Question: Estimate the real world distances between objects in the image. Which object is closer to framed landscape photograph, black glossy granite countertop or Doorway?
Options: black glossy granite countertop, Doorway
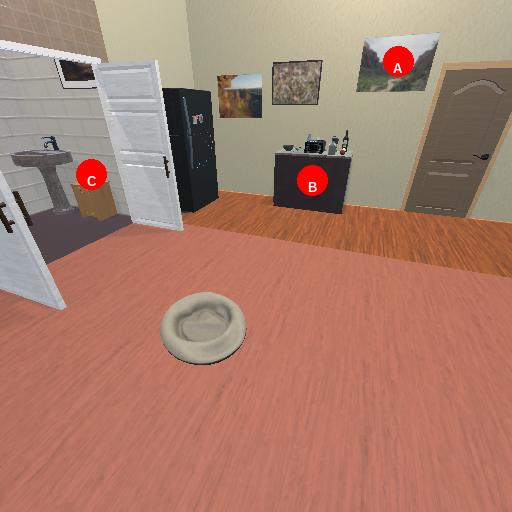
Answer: black glossy granite countertop